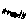
Label: cat